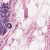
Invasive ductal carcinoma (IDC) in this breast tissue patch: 0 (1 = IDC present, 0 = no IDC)